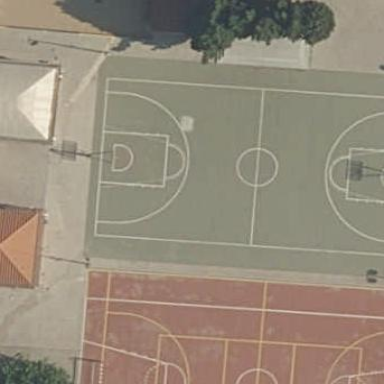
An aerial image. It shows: Basketball court on leisure land pitch.